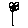
Label: flower